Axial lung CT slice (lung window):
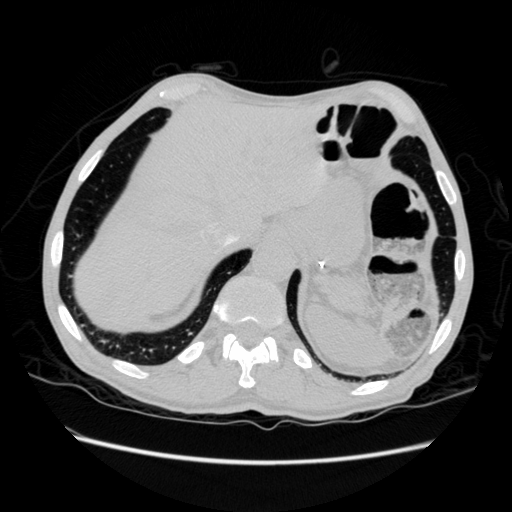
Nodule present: no